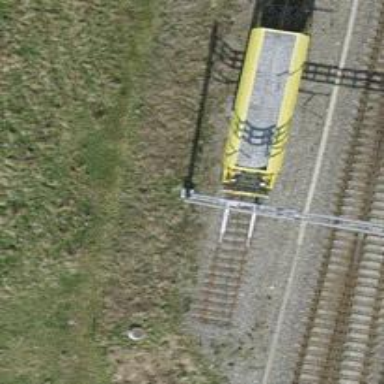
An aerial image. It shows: Railway buffer stop.